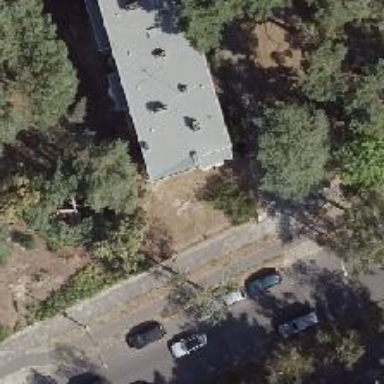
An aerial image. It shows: Apartment building with flat roof.